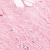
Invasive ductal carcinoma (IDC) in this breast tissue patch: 0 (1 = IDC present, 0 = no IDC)